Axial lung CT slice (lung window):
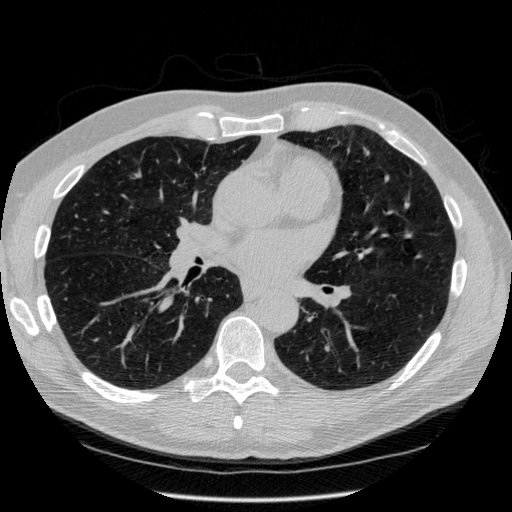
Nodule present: no